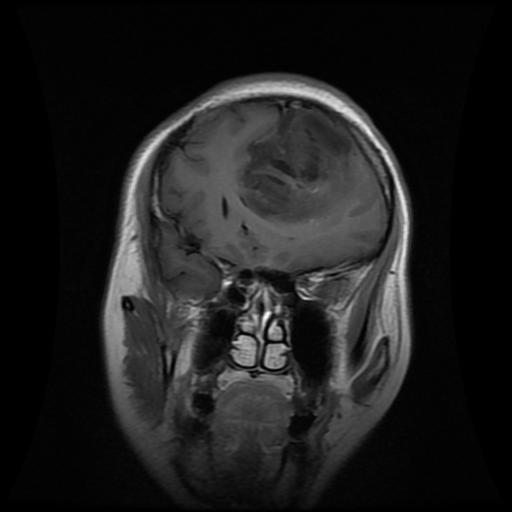
Label: glioma